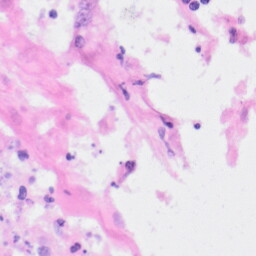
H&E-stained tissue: Kidney